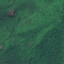
Land use / land cover: Forest